Aerial crown-view tile of a tropical tree (Barro Colorado Island, Panama), acquired 20250217:
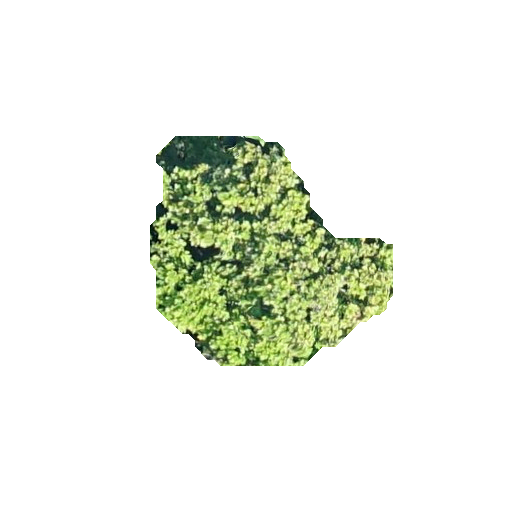
Species: Anacardium excelsum
GBIF accepted scientific name: Anacardium excelsum
Crown area: 58.198 m²